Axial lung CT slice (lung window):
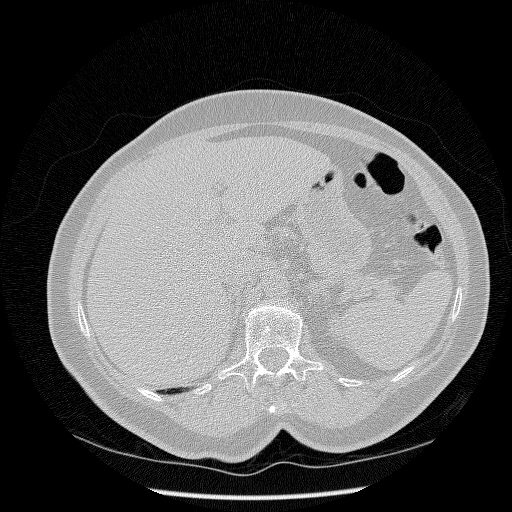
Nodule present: no